Question: I have a problem with my query
'''
USE [db]
GO
SELECT
TD.ID, LOM.ScanDate, RD.ProcessorType, RD.ProcessorResult, RD.Score
FROM
[dbo].[LogicalObject_Metadatas] LOM WITH(NOLOCK)
JOIN
[dbo].[LogicalObject] LO WITH(NOLOCK) ON LO.ID = LOM.OBJECTID
JOIN
[db2].[dbo].[JobData] JD With(NOLOCK) ON LO.DOCUMENTID = JD.DocumentID
JOIN
[db2].[dbo].[TaskData] TD WITH(NOLOCK) ON JD.ID = TD.ParentID
JOIN
[db2].[dbo].[RecognitionData] RD WITH(NOLOCK) ON TD.ID = RD.ID
WHERE
LOM.[Source] = 'MANUFAST_AVR_DNN_QA'
AND LOM.[ScanDate] > '2018-10-01'
AND LOM.[ScanDate] < '2018-10-16'
AND RD.[ProcessorType] IN ('F05AM', 'F06', 'F08', 'F09', 'F11', 'F12A')
'''
I want to convert the '[ProcessorResult]' into datetime if the '[ProcessorType]' is '= F05AM'; if not, to be the way it is.
I have tried to use IF, cast but no result.
This is the way query is looking :

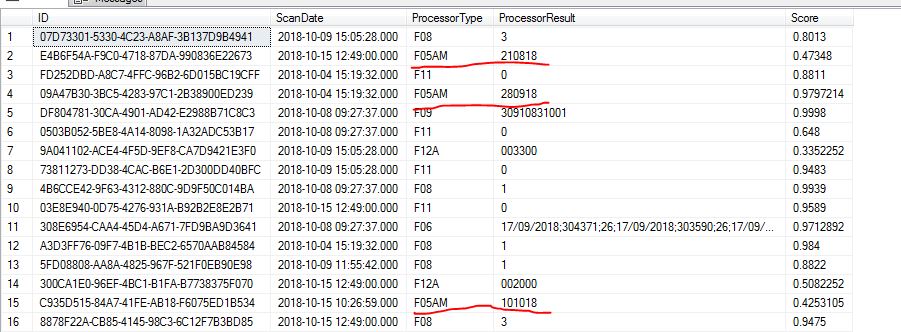
Answer: You can use a 'case' statement in your 'select' clause to achieve this, along with some 'stuff' calls to handle your input format of 'DDMMYY' (replace the '120' style with any other one if you prefer):
'''
select
TD.ID,
LOM.ScanDate,
RD.ProcessorType,
case
when RD.ProcessorType = 'F05AM' and ISDATE(RD.ProcessorResult) = 1
then convert(varchar,convert(datetime,stuff(stuff(RD.ProcessorResult,5,0,'.'),3,0,'.'), 4),120)
else RD.ProcessorResult
end as ProcessorResult,
RD.Score
from [dbo].[LogicalObject_Metadatas] LOM with (nolock)
join [dbo].[LogicalObject] LO with(nolock) on LO.ID = LOM.OBJECTID
join [db2].[dbo].[JobData] JD with(nolock) on LO.DOCUMENTID = JD.DocumentID
join [db2].[dbo].[TaskData] TD with(nolock) on JD.ID = TD.ParentID
join [db2].[dbo].[RecognitionData] RD with(nolock) on TD.ID = RD.ID
where LOM.[Source] = 'MANUFAST_AVR_DNN_QA'
and LOM.[ScanDate] > '2018-10-01'
and LOM.[ScanDate] < '2018-10-16'
and RD.[ProcessorType] IN ('F05AM','F06','F08','F09','F11','F12A')
'''
It's probably not advisable to have a mixture of data types in the same column though, as you won't be able to do much of any use with these dates in the way of aggregation or analysis while there are non-date values mixed in there.